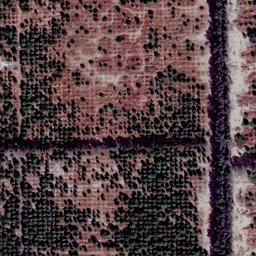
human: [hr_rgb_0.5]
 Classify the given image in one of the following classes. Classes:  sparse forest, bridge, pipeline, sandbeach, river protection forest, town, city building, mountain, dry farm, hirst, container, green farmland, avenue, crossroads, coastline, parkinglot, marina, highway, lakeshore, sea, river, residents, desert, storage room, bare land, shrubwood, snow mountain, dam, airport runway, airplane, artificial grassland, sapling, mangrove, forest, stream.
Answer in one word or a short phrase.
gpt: dry farm